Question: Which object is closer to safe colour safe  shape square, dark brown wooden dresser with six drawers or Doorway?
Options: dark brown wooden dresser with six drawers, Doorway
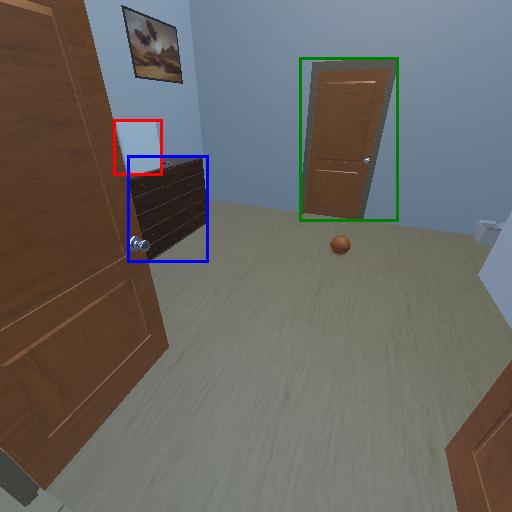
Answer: dark brown wooden dresser with six drawers